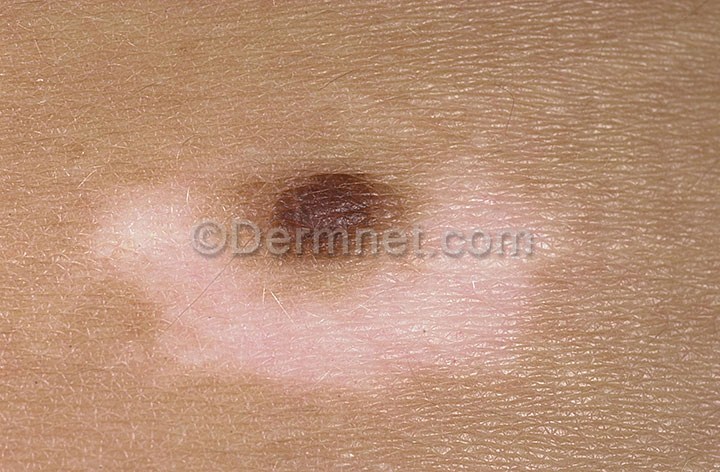
Disease: Melanoma Skin Cancer Nevi and Moles